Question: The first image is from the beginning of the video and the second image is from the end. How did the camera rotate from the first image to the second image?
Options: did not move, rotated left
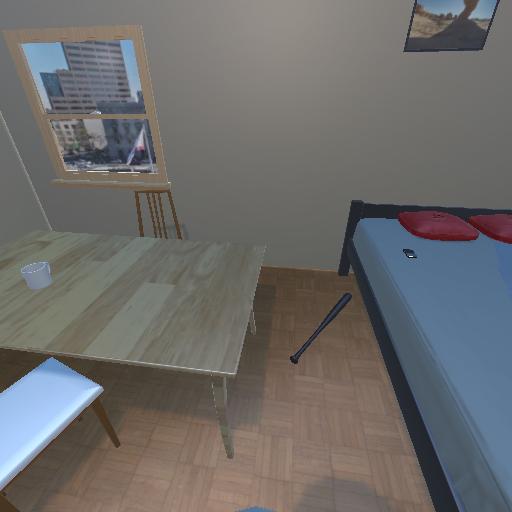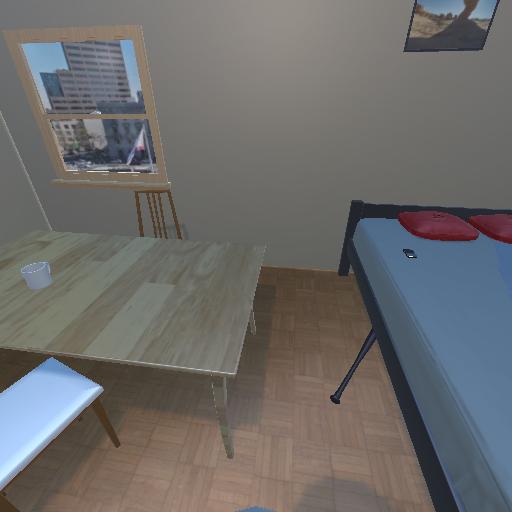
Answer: did not move